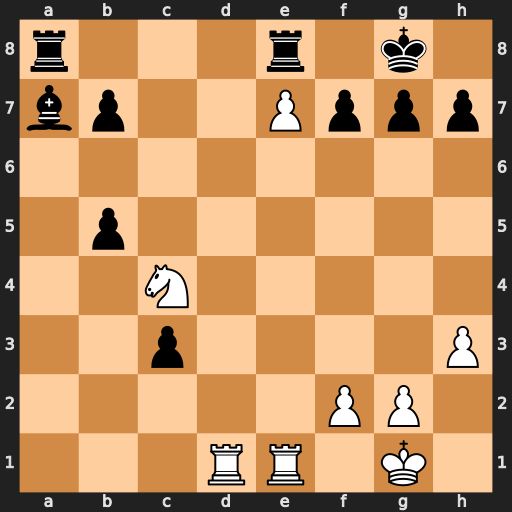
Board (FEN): r3r1k1/bp2Pppp/8/1p6/2N5/2p4P/5PP1/3RR1K1
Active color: w
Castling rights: -
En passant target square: -
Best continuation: Nd6 Rxe7 Rxe7